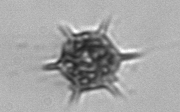
Label: Dictyocha